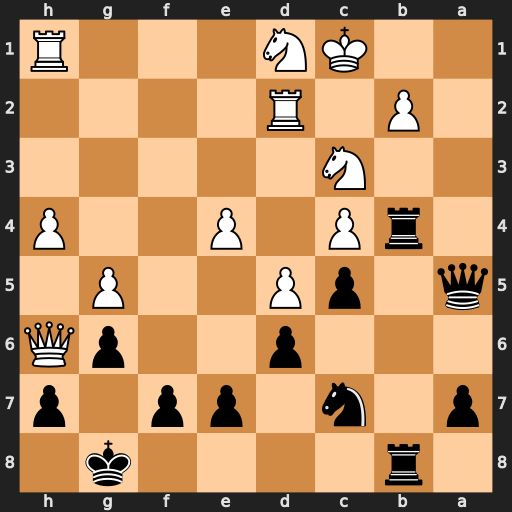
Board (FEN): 1r4k1/p1n1pp1p/3p2pQ/q1pP2P1/1rP1P2P/2N5/1P1R4/2KN3R
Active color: b
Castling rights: -
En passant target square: -
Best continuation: Qa1+ Kc2 Rxb2+ Kd3 Rxd2+ Kxd2 Rb2+ Nxb2 Qxb2+ Ke3 Qxc3+